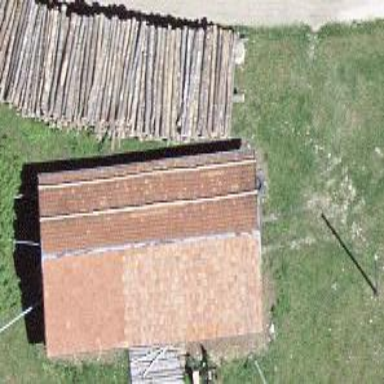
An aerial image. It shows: Cabin is depicted in the image.